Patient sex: M
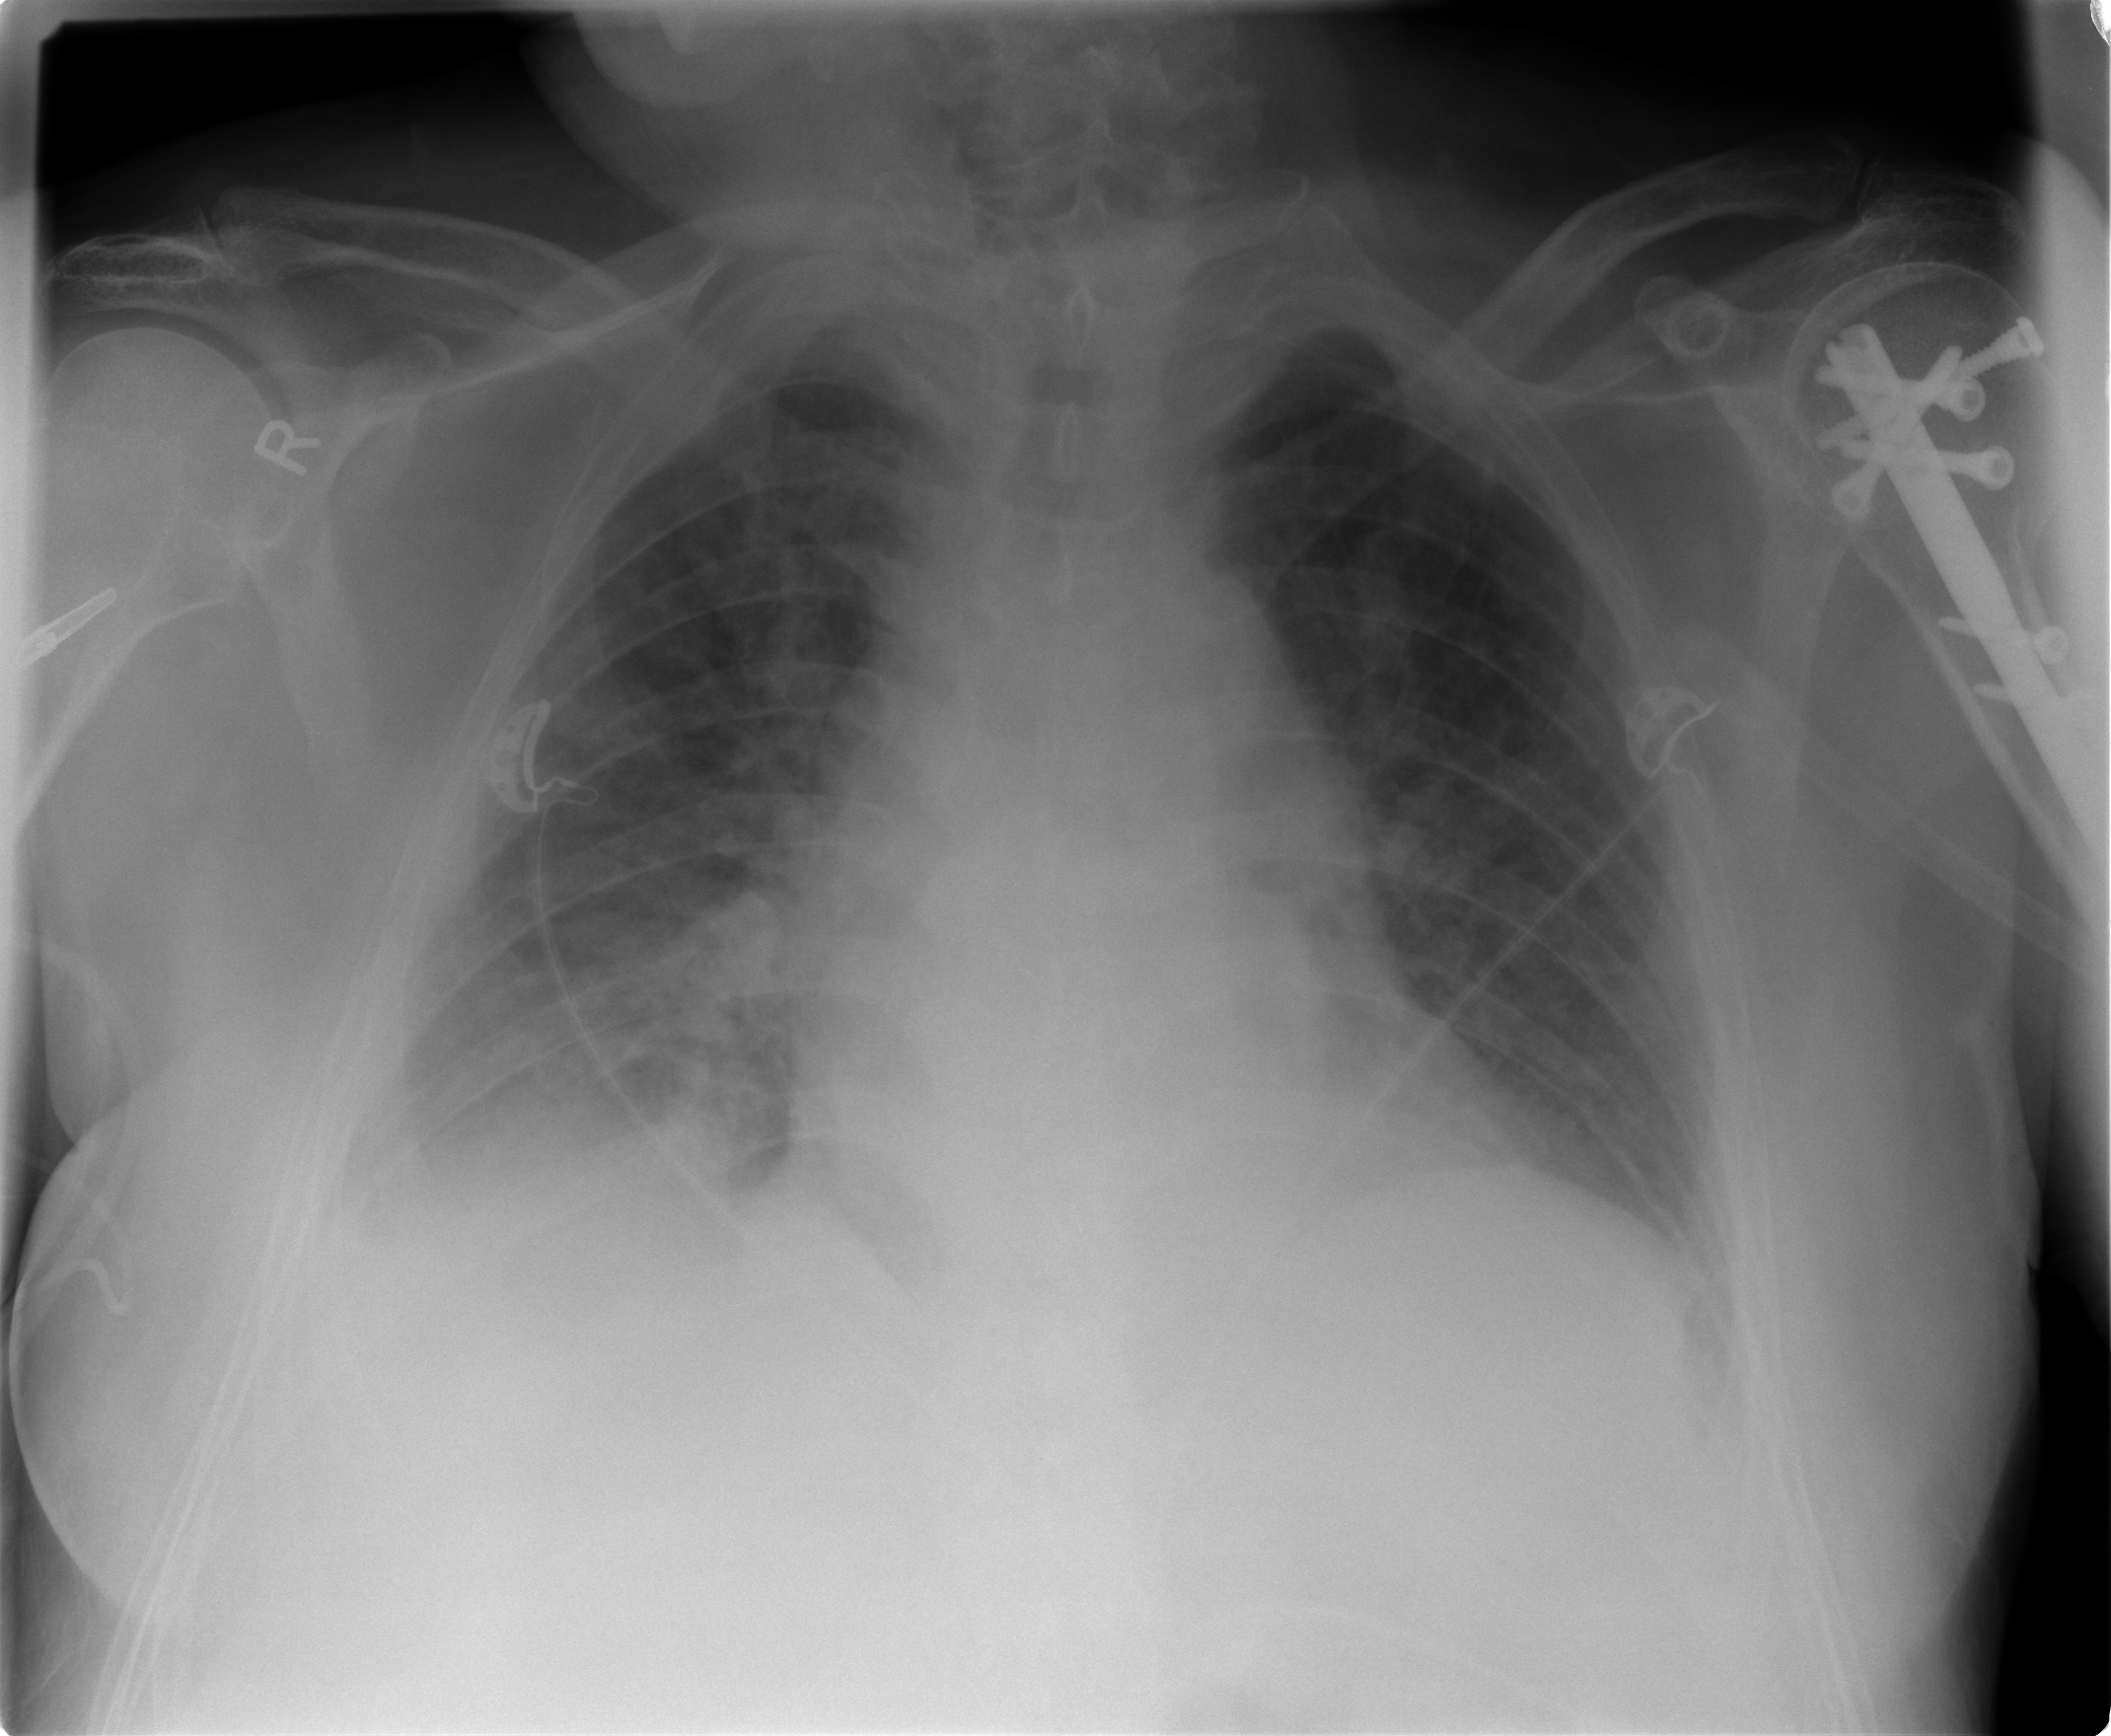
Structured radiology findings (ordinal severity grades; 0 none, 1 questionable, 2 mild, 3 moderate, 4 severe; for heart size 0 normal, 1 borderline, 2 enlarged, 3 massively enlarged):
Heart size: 2
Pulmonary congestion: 2
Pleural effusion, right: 2
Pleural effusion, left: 1
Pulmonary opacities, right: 2
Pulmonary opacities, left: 0
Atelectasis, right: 2
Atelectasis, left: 1